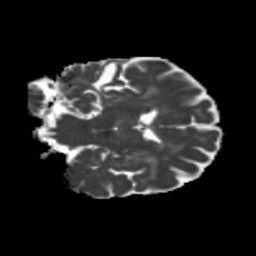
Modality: MD
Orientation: coronal
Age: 62
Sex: female
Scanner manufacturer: siemens
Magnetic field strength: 3 T
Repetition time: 5.25 s
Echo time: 0.08 s